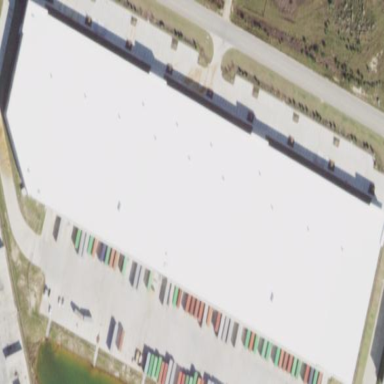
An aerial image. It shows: Warehouse building.